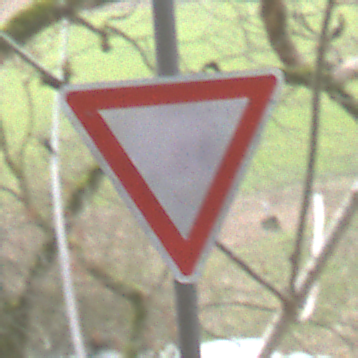
Verkehrszeichen: VorfahrtGewaehren
Umgebung: Outdoor, Nature
Tageszeit: MorningAfternoon
Wetter: PartlyCloudy
Licht: Natural
Jahreszeit: NotSpecified
Kontrast: LowContrast